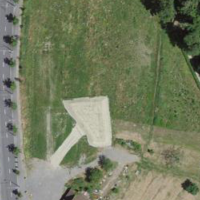
EUNIS habitat code: 53
Species observed at this site:
Carpinus betulus
Prunus spinosa
Acer campestre